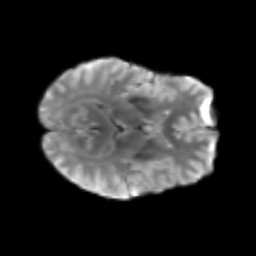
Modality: T2w
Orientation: axial
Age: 47
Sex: male
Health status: healthy
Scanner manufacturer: siemens
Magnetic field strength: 3 T
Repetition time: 3.6 s
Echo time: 0.092 s